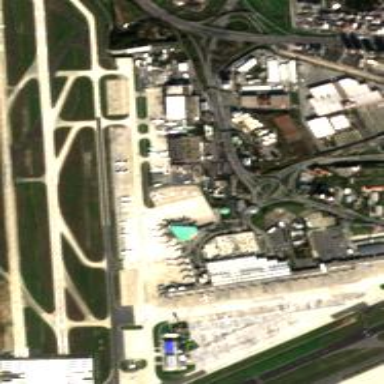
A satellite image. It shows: Apron at the airport.